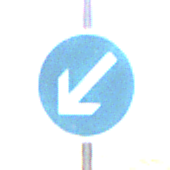
Verkehrszeichen: VorgeschriebeneVorbeifahrtLinks
Umgebung: Roofed, Beach
Tageszeit: Midday
Wetter: Overcast
Licht: Natural
Jahreszeit: NotSpecified
Kontrast: LowContrast